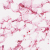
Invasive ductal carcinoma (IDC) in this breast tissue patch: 0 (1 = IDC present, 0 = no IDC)